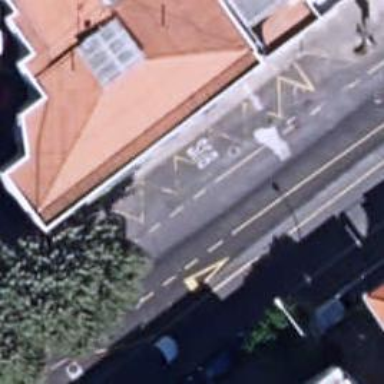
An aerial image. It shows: Bus stop with platform for public transport.